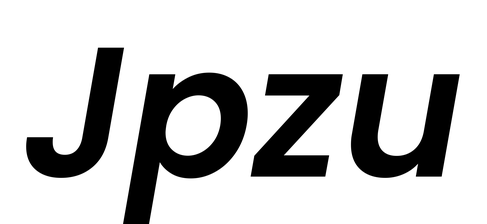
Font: Poppins-SemiBoldItalic